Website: slack
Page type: billing-address
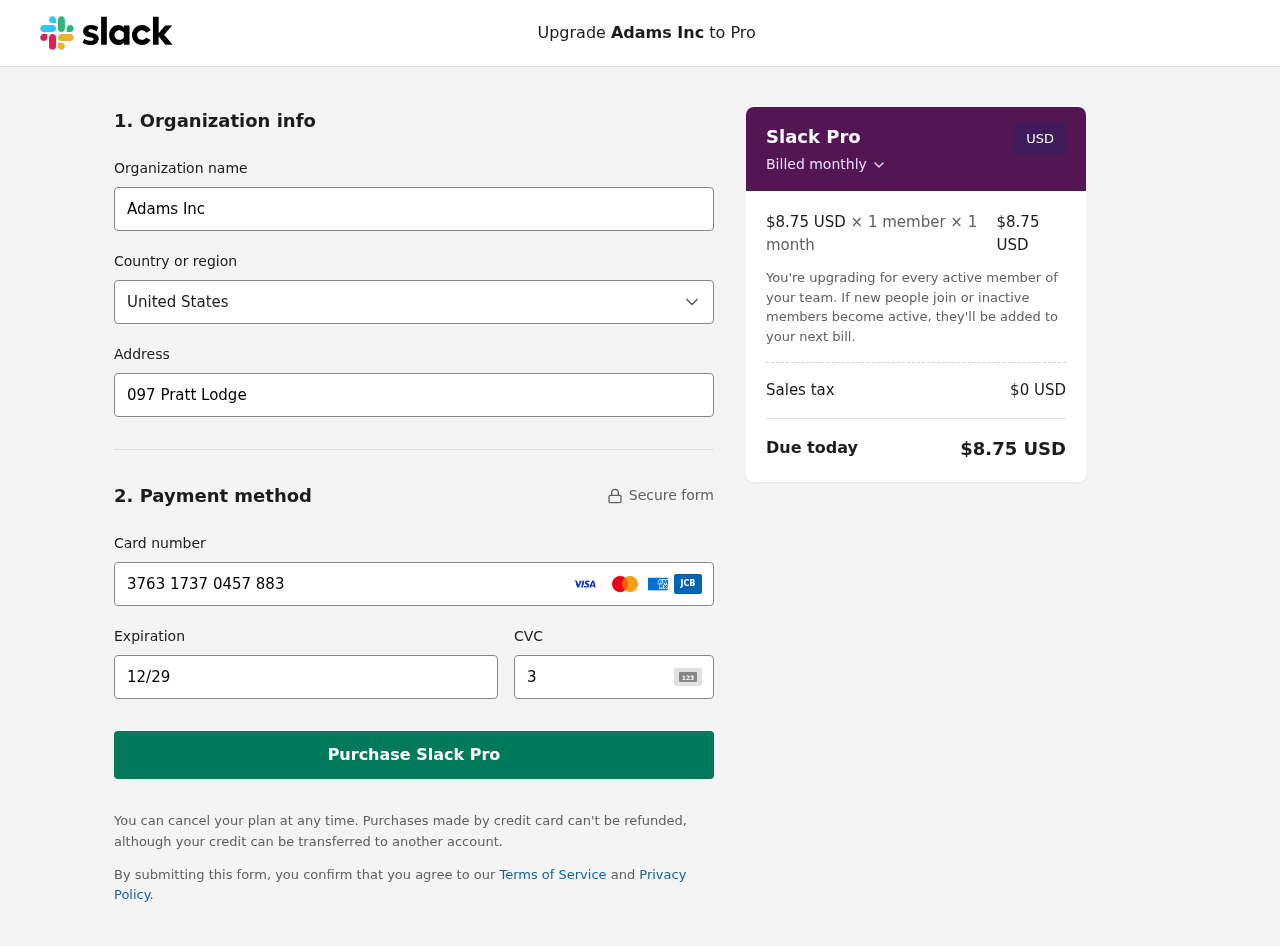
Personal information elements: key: PII_CARD_CVV
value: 3540
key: PII_CARD_EXPIRY
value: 12/29
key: PII_CARD_NUMBER
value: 3763 1737 0457 883
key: PII_COMPANY
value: Adams Inc
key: PII_COUNTRY
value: United States
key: PII_STREET
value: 097 Pratt Lodge
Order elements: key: ORDER_PRICE_PER_MEMBER
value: $8.75 USD
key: ORDER_MEMBER_COUNT
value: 1
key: ORDER_MONTH_COUNT
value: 1
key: ORDER_SUBTOTAL
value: $8.75 USD
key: ORDER_TAX
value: $0
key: ORDER_TOTAL
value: $8.75 USD